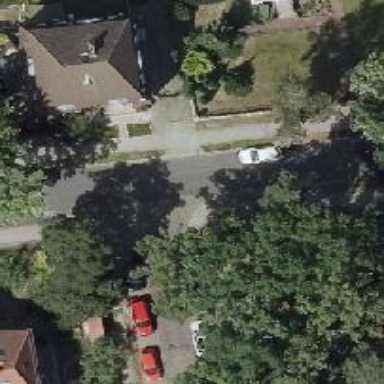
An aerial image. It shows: Residential road with sidewalks on both sides.